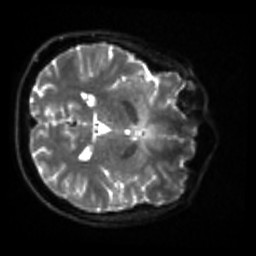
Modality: sbref
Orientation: axial
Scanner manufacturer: siemens
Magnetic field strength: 3 T
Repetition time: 4 s
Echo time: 0.0594 s